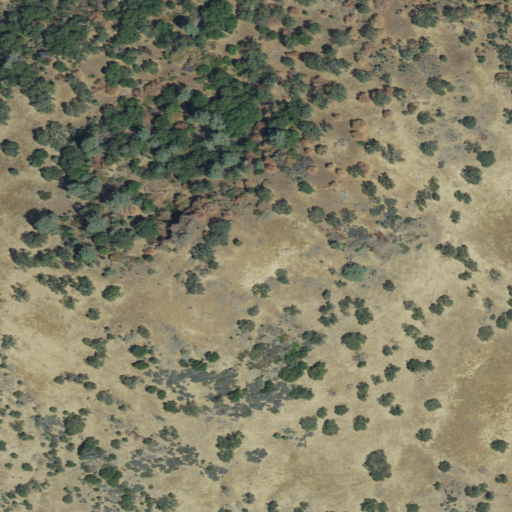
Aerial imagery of mountain in California named Domingo Peak containing shrub, grassland, evergreen forest, and deciduous forest